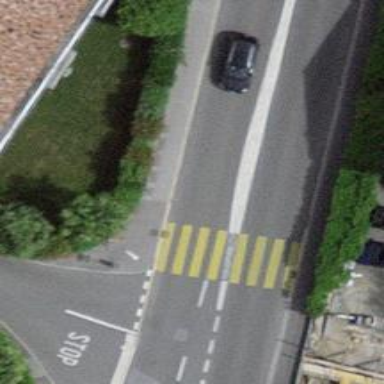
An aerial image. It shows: Marked zebra crossing on the road.